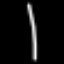
Label: line